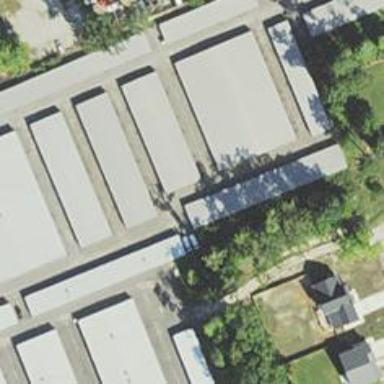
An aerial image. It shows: Group of garages.